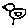
Label: bird